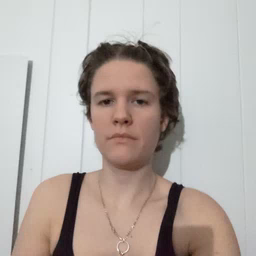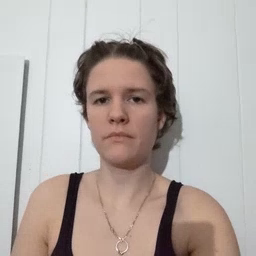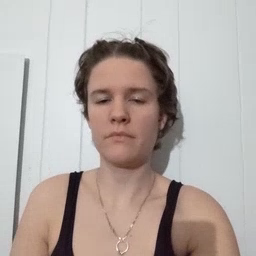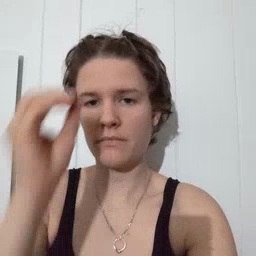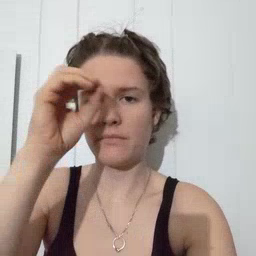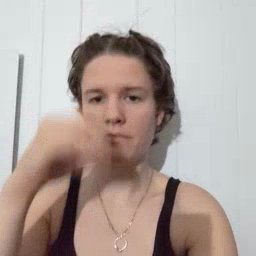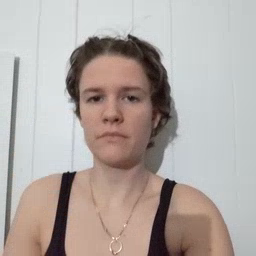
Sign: owl